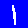
Digit: 1